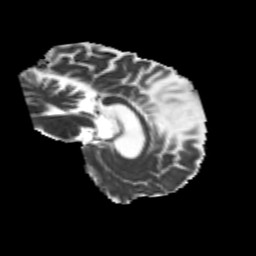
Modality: MD
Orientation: sagittal
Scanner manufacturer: siemens
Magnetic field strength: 3 T
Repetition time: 8.8 s
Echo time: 0.085 s